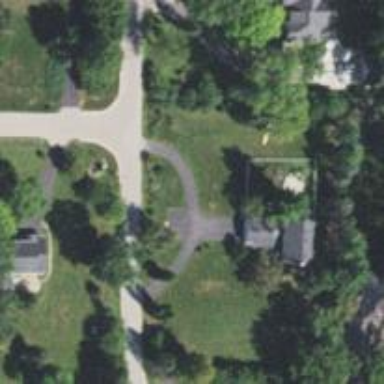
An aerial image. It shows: Driveway leading to service road.